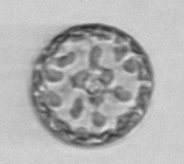
Label: Thalassiosira